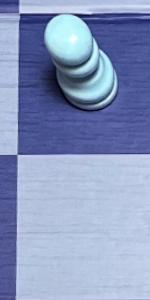
Label: Empty